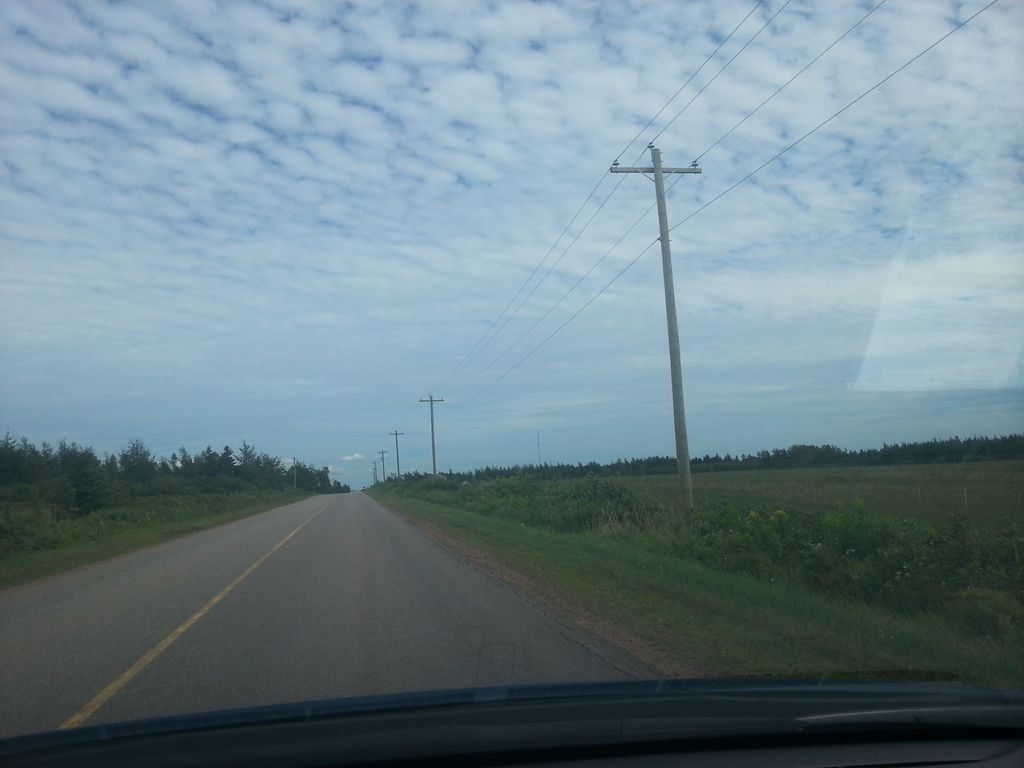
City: charlottetown